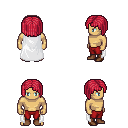
a pixel art fantasy rpg character, male body template, human, tanned skin, white cape, red pants, ruby red pageboy hairstyle, brown shoes, four views (front, back, left, right), 2x2 character sprite sheet, small pixel art, hard edges, no anti-aliasing